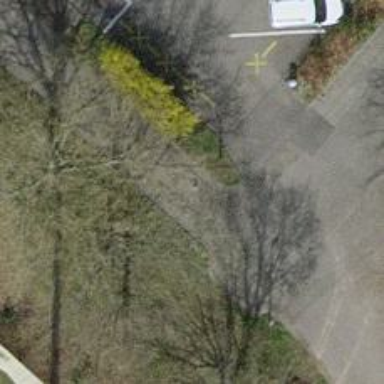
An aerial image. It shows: Bollard.